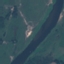
Land use / land cover: River